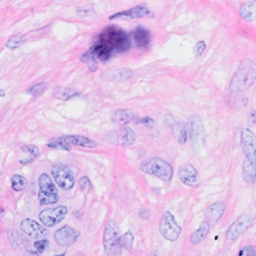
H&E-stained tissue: Breast